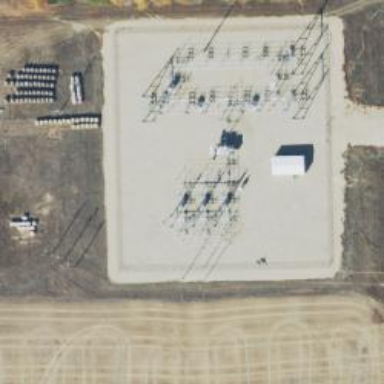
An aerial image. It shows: Switch for power supply.